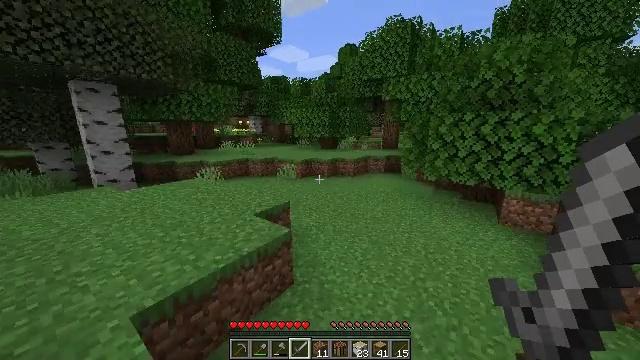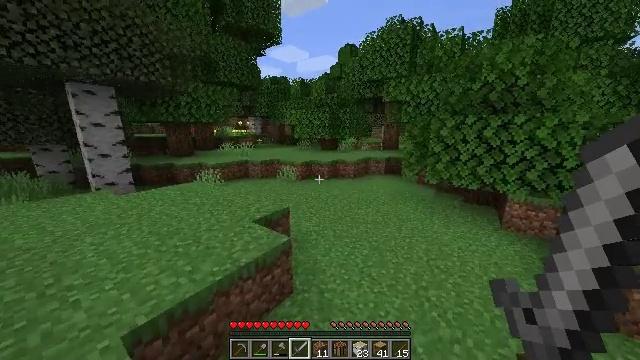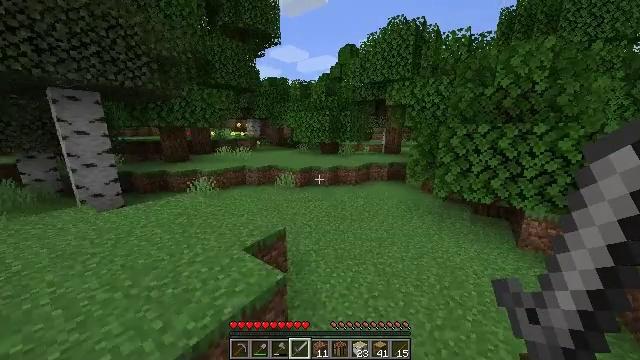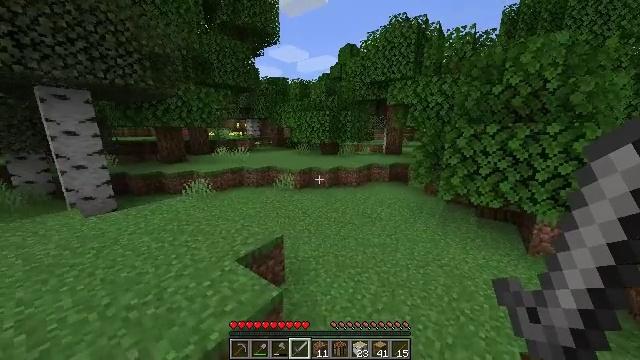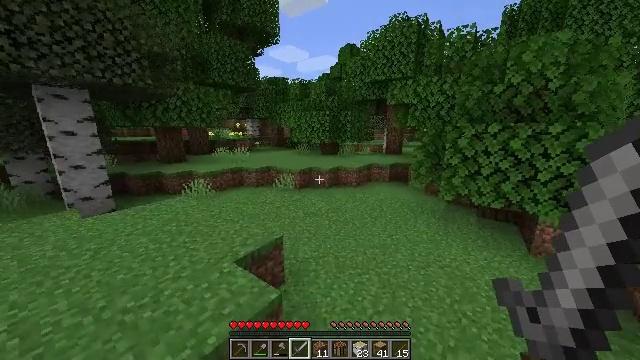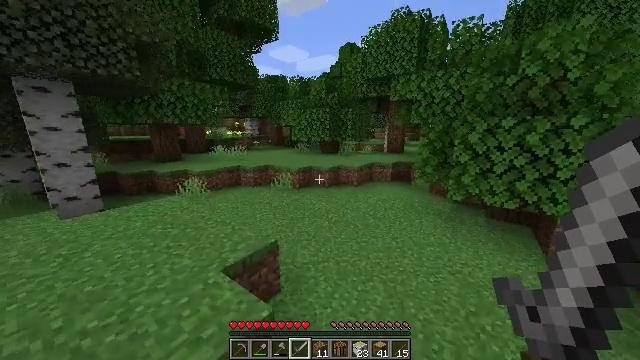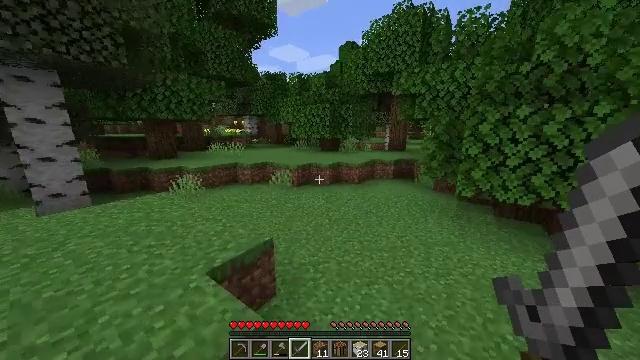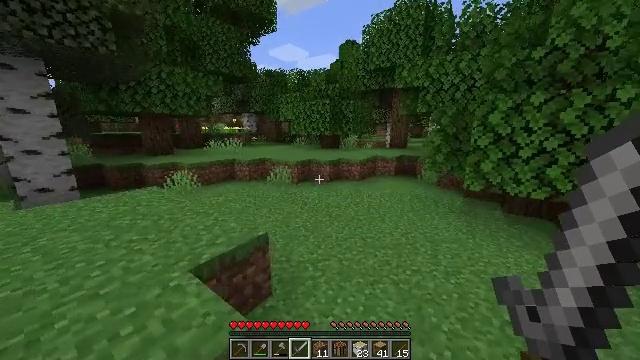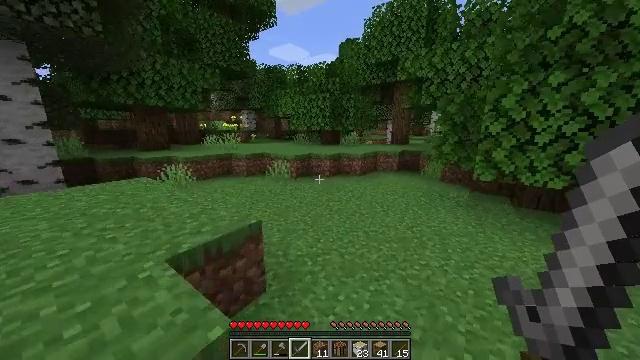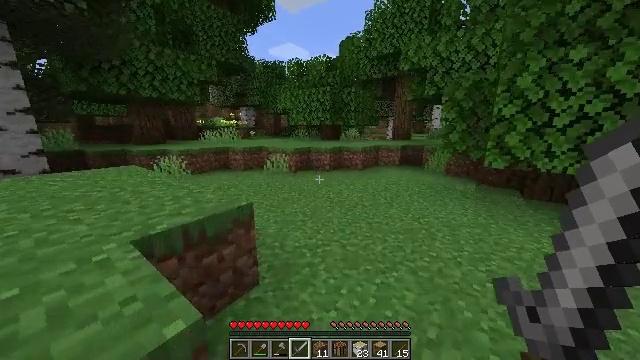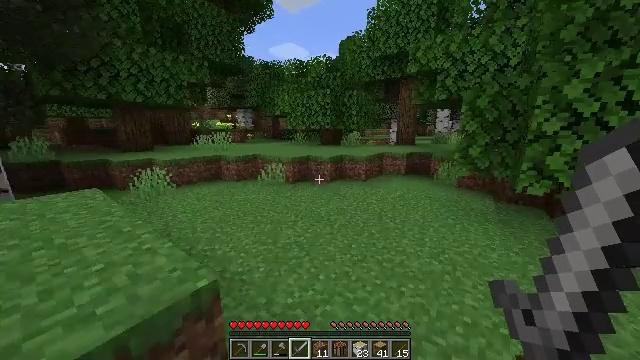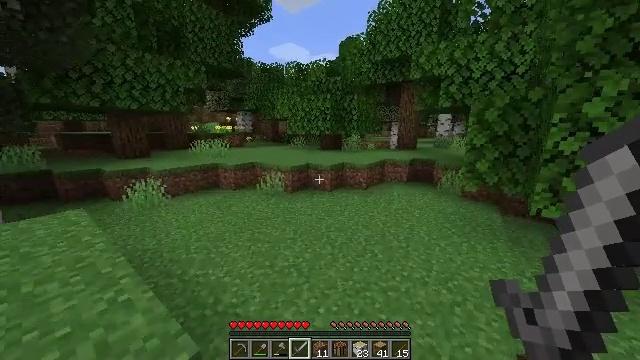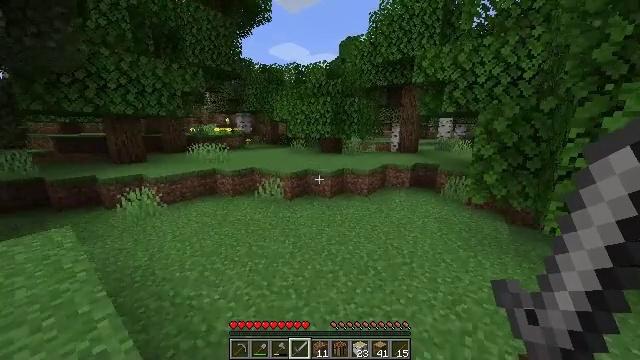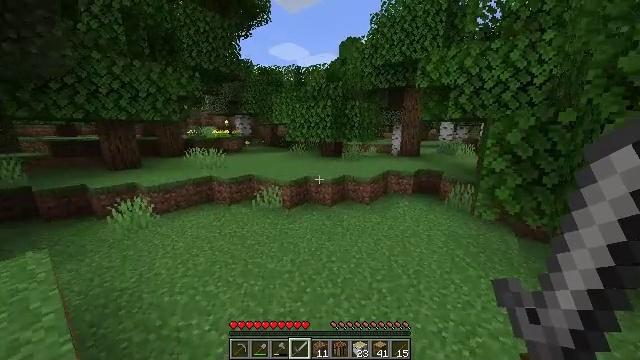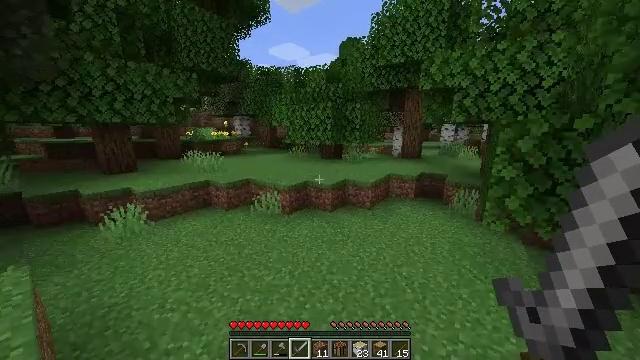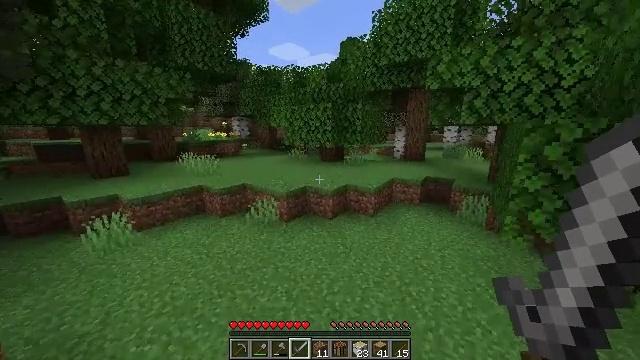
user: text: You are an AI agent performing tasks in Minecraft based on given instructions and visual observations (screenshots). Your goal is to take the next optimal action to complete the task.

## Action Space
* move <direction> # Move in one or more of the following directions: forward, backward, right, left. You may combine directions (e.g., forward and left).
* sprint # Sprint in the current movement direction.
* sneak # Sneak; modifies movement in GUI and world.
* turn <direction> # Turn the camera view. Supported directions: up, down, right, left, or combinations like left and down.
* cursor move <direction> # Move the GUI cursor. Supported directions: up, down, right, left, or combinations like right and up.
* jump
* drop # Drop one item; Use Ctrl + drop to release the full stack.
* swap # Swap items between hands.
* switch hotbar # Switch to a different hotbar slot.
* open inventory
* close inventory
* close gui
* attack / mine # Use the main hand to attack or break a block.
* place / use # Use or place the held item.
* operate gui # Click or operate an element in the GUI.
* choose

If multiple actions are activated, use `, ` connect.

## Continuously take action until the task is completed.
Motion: motion action
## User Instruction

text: Gather oak leaves by attacking.
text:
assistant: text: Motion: move forward, sprint, jump
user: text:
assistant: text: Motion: move forward, sprint, jump
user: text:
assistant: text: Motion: move forward, sprint, jump
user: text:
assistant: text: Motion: move forward, sprint, jump
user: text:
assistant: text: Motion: move forward, sprint, jump
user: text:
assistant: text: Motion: move forward, sprint, jump
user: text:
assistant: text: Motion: move forward, sprint, jump
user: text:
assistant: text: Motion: move forward, sprint, jump
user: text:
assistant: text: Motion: move forward, sprint, jump
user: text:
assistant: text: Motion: move forward, sprint, jump
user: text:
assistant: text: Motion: move forward, sprint, jump
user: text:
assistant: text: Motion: move forward, sprint
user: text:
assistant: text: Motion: move forward, sprint
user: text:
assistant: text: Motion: move forward, sprint
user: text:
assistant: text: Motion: move forward, sprint
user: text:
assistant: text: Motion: move forward, sprint
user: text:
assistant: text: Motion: move forward, sprint
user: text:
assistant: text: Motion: move forward, sprint
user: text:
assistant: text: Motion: move forward, sprint
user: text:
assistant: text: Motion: move forward, sprint
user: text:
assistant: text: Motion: move forward, sprint, turn right
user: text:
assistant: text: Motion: move forward, sprint, turn right
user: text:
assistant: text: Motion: move forward, sprint, turn right
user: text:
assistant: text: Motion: move forward, sprint, turn right
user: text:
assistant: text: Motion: move forward, sprint
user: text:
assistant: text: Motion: move forward, sprint
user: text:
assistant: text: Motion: move forward, sprint
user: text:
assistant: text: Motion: move forward, sprint
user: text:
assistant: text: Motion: move forward, sprint
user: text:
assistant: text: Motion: move forward, sprint